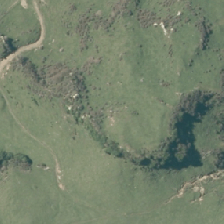
Land cover: grose_broom